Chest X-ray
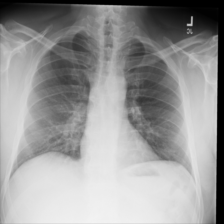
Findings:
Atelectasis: negative
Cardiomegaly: negative
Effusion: negative
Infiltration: negative
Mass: negative
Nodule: negative
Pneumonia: negative
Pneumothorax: negative
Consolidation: negative
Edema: negative
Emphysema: negative
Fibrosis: negative
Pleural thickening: negative
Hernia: negative